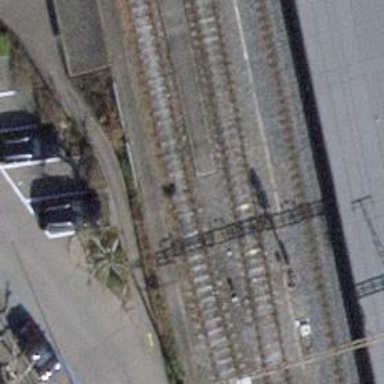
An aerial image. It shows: Railway siding with one electrified track and contact line for powering the train.